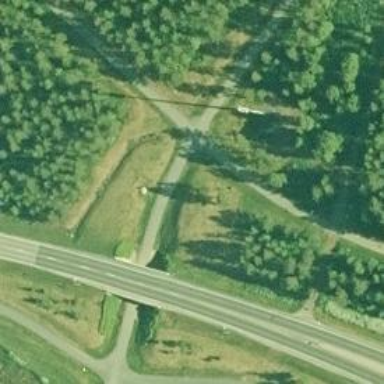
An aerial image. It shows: Cycleway.